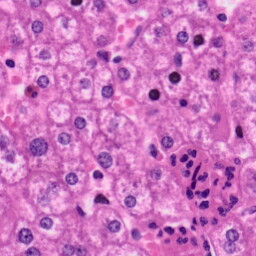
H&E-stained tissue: Liver